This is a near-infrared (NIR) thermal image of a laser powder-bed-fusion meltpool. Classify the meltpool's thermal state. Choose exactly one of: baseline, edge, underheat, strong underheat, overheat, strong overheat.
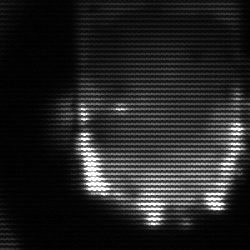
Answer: baseline